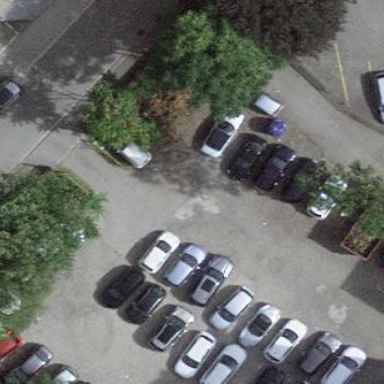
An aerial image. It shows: Parking area with unpaved surface.